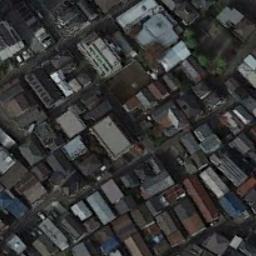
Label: dense_residential